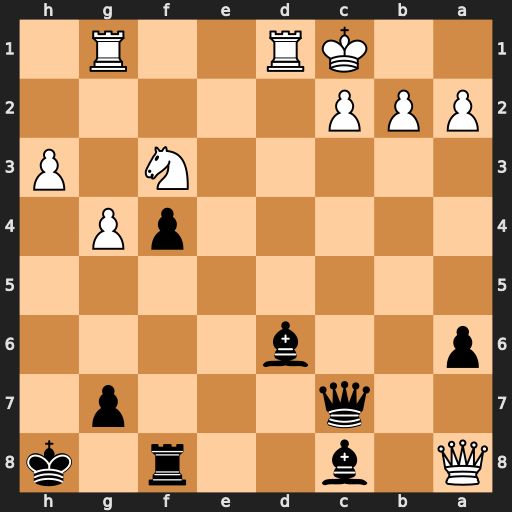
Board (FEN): Q1b2r1k/2q3p1/p2b4/8/5pP1/5N1P/PPP5/2KR2R1
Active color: b
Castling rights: -
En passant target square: -
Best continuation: Bb7 Qa7 Bxf3 Qxc7 Bxc7